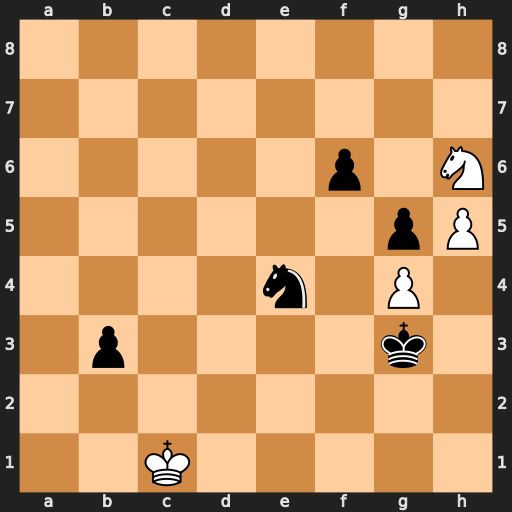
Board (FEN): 8/8/5p1N/6pP/4n1P1/1p4k1/8/2K5
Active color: w
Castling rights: -
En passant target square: -
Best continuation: Nf5+ Kxg4 h6 Kxf5 h7